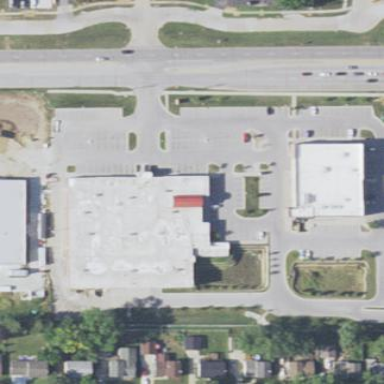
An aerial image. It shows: Retail building.